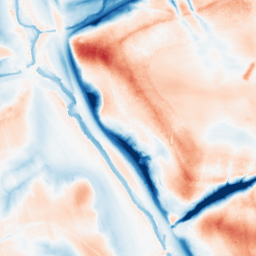
Category: edge_preserving
Decomposition family: guided
Decomposition parameters: radius: 16
eps: 1
Upsampling method: bicubic_16x
Upsampling parameters: scale: 16
Upsampling scale: 16